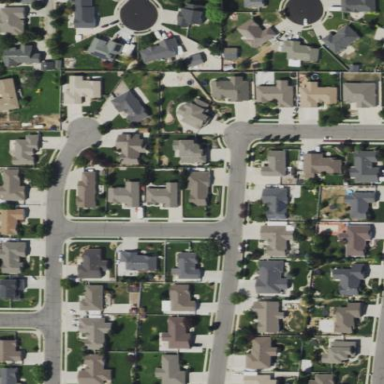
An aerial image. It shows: Sidewalk.